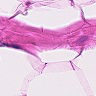
Metastatic tissue present: no